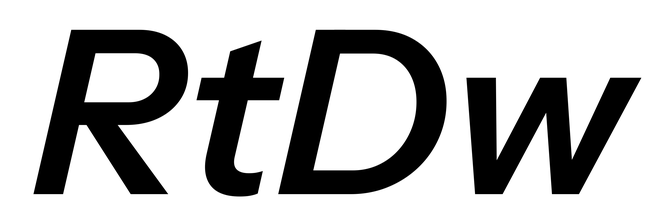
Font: InstrumentSans-Italic_SemiBold_Italic